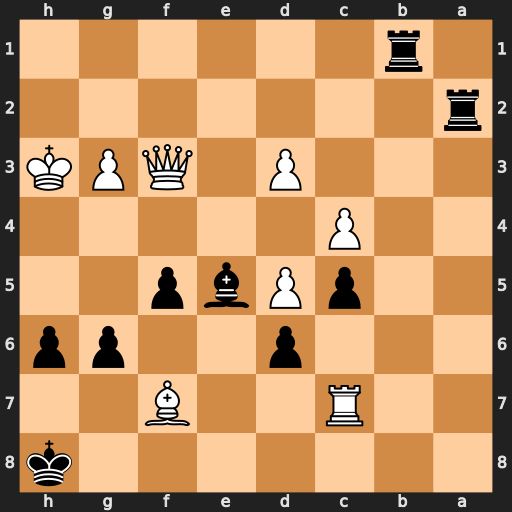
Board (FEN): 7k/2R2B2/3p2pp/2pPbp2/2P5/3P1QPK/r7/1r6
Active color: b
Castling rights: -
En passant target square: -
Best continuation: Rbb2 Qh1 g5